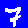
Digit: 7